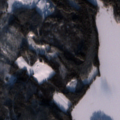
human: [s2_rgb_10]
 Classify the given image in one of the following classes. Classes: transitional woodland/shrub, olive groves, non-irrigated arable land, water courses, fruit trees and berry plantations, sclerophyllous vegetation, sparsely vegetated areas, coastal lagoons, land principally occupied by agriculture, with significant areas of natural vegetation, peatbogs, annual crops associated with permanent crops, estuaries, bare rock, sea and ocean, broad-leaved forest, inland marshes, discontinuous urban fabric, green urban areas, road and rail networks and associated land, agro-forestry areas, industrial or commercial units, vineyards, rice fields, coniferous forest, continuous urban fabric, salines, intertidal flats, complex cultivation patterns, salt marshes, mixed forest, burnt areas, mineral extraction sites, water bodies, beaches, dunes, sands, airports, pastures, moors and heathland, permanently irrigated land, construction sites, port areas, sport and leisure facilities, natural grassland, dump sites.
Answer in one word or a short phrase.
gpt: coniferous forest, mixed forest, transitional woodland/shrub, water bodies